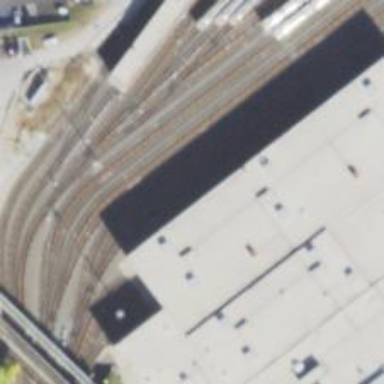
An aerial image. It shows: Yard area with electrified rail tracks.